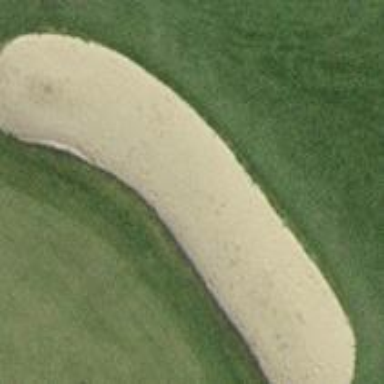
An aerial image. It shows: Golf bunker filled with natural sand.